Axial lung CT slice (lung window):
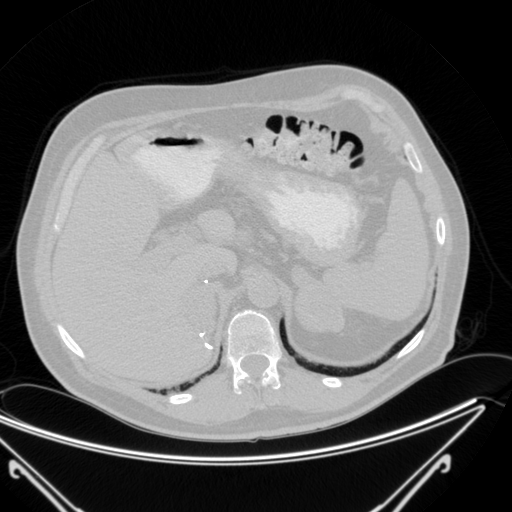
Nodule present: no